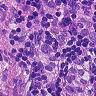
Metastatic tissue present: yes